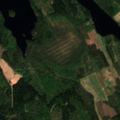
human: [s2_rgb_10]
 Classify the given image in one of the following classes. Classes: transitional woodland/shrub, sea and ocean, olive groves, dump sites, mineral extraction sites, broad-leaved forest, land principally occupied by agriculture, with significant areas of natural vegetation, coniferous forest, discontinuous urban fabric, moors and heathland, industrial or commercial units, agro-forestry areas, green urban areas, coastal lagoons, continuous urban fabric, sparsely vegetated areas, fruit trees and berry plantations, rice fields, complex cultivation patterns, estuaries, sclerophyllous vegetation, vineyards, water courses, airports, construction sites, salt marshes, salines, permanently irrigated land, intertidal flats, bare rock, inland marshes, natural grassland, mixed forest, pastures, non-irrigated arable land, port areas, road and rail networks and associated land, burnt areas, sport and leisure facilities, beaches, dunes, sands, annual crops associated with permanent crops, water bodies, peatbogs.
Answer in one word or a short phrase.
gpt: land principally occupied by agriculture, with significant areas of natural vegetation, coniferous forest, mixed forest, transitional woodland/shrub, water bodies